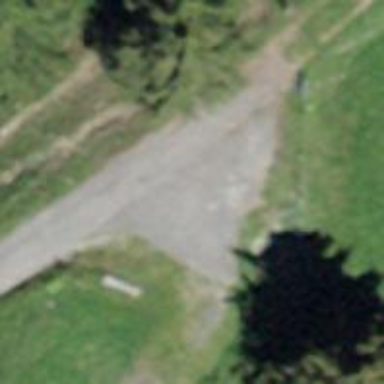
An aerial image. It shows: Turning circle on the road.